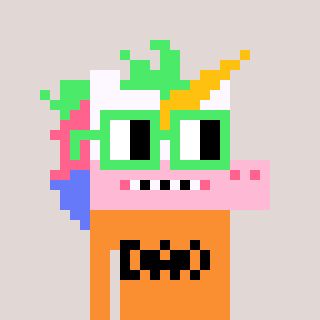
a pixel art character with square light green glasses, a unicorn-shaped head and a orange-colored body on a warm background